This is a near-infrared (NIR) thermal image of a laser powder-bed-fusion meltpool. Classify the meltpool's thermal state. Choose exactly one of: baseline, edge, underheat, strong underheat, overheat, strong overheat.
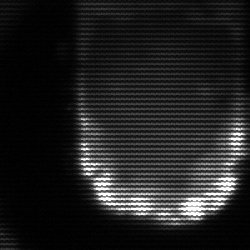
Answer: baseline